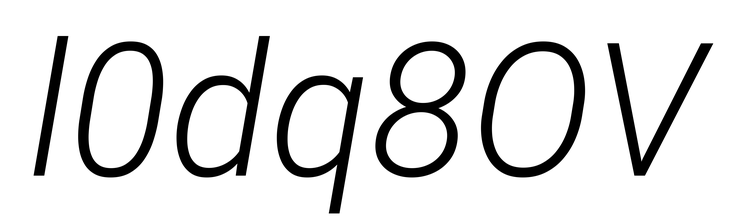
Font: Roboto-Italic_Light_Italic